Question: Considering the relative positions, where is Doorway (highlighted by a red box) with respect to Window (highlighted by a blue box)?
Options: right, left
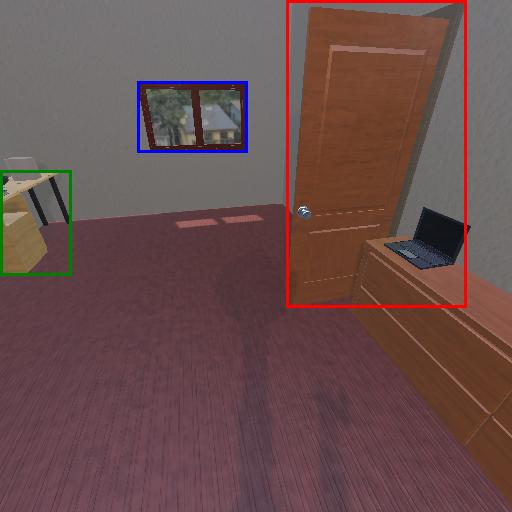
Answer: right